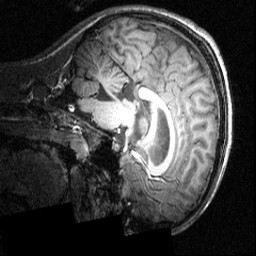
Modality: T1w
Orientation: sagittal
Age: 12
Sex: male
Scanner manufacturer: siemens
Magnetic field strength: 3.951 T
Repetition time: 1.5 s
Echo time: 0.00335 s